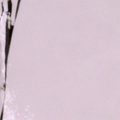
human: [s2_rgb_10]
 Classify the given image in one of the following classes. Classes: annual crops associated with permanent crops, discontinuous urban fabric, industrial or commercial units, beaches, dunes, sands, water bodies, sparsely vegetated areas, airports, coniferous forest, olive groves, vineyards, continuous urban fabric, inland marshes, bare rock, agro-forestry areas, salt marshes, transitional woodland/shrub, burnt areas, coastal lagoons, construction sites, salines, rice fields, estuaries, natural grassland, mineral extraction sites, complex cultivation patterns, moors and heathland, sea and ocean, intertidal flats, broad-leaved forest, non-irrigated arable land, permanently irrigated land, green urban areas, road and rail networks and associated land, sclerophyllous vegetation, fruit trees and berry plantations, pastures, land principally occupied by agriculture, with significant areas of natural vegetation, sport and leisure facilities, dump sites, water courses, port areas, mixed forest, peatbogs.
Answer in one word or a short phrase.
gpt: sea and ocean